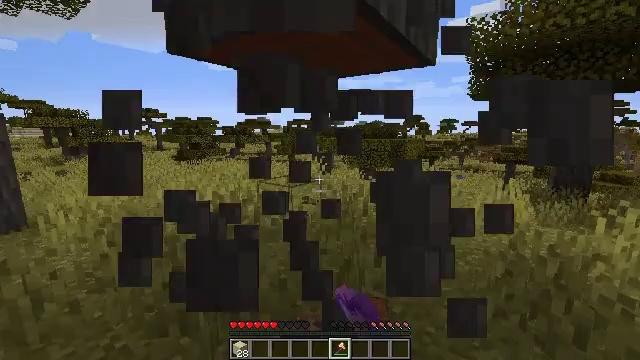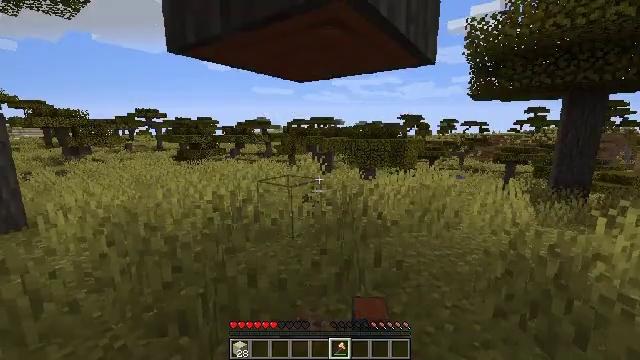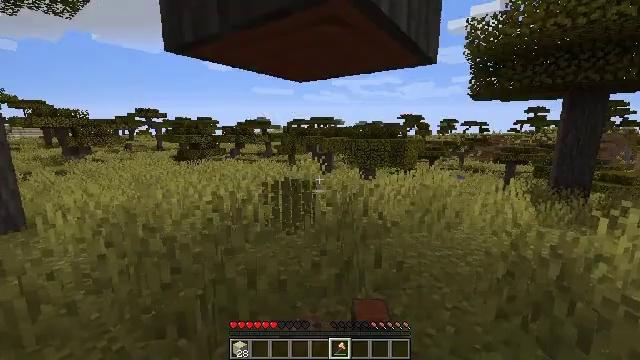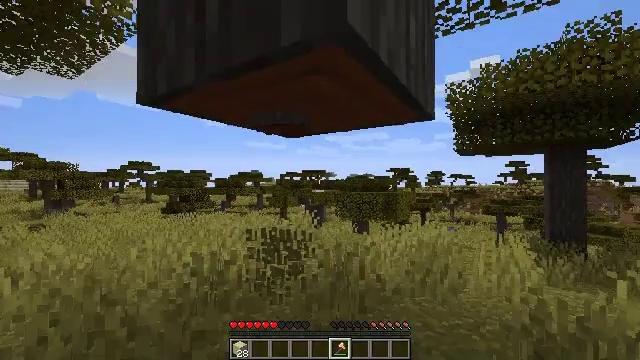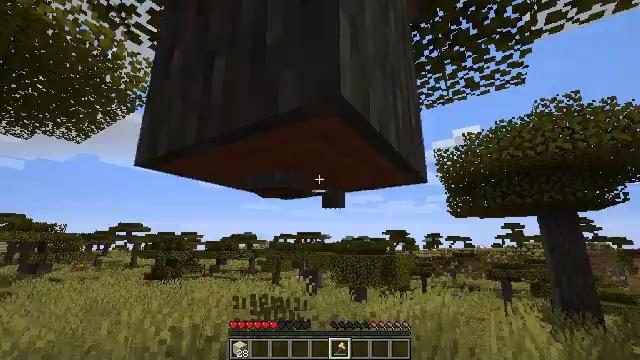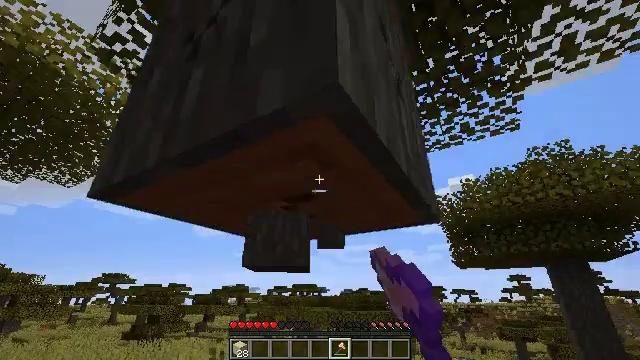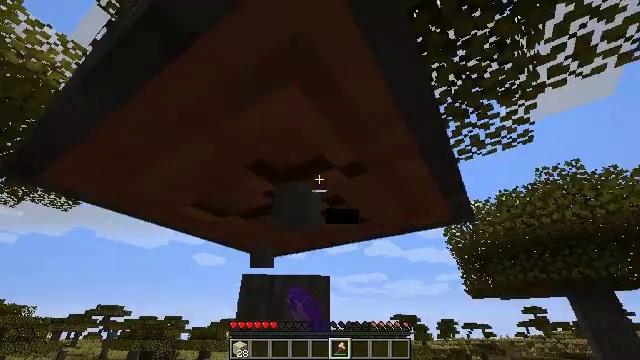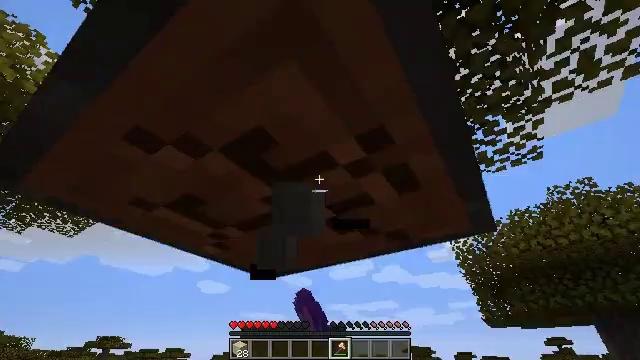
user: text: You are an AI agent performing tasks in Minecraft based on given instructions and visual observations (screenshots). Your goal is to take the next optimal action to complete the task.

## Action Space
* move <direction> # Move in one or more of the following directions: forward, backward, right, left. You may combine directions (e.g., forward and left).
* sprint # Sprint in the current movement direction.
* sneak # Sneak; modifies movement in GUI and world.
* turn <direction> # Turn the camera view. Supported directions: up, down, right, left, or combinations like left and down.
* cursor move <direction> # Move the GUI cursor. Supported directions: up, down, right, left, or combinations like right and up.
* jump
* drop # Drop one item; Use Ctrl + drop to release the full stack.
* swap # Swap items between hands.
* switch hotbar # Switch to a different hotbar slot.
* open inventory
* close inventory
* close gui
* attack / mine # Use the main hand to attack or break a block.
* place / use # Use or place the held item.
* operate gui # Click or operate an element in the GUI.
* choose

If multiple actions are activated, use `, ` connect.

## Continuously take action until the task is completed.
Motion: motion action
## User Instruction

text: Gather grass on the ground.
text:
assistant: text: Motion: attack / mine
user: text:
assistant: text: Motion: move forward, attack / mine
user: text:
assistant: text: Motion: move forward, turn right and up, attack / mine
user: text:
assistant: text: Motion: move forward, turn right and up, attack / mine
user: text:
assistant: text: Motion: move forward, turn up, attack / mine
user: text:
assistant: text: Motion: move forward, turn up, attack / mine
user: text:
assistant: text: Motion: move forward, turn left and up, attack / mine
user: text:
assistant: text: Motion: attack / mine